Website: apple
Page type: payment
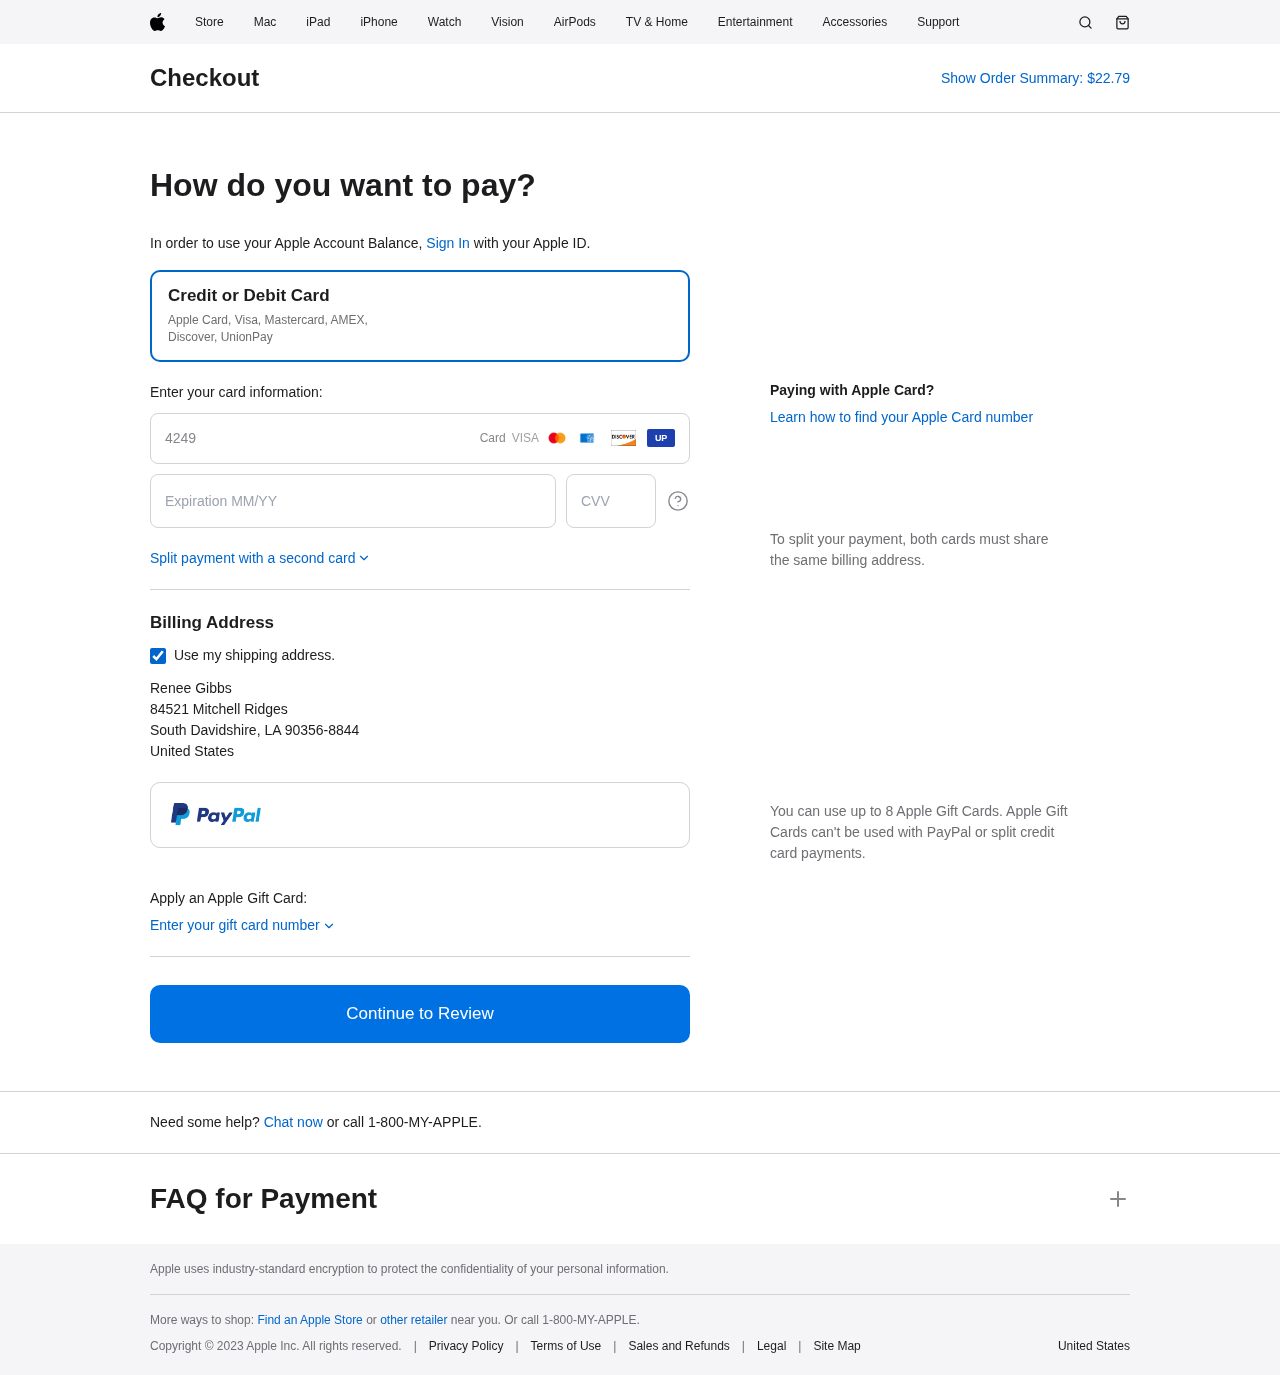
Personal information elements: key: PII_CARD_CVV
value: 616
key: PII_CARD_EXPIRY
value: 06/28
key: PII_CARD_NUMBER
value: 4249 5855 4500 7299
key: PII_COUNTRY
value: United States
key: PII_FULLNAME
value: Renee Gibbs
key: PII_STREET
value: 84521 Mitchell Ridges
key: PII_CITY_STATE_ZIP
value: South Davidshire, LA 90356-8844
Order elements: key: ORDER_TOTAL
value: $22.79